Question: I want to disable the button maximize/minimize, below I post image to explain

this is my code :
'''
public class ProjectWizardPageOne extends WizardPage {
private String platform;
public ProjectWizardPageOne(String title) {
super(title);
this.setTitle(title);
this.setMessage("Configure Project Name and Location");
}
@Override
public void createControl(Composite parent) {
Composite container = new Composite(parent,SWT.NONE);
setPageComplete(false);
setControl(container);
Canvas leftPanel = new Canvas(container, SWT.NONE);
leftPanel.setBackgroundImage(new Image(leftPanel.getDisplay(), this
.getClass().getClassLoader()
.getResourceAsStream("/icons/mypicture.png")));
leftPanel.setBounds(0, 0, 183, 282);
Composite rightContainer = new Composite(container, SWT.NONE);
rightContainer.setBackground(new Color(null, 255, 255, 255));
rightContainer.setBounds(181, 0, 399, 282);
}
public String getPlatform() {
return platform;
}
public void setPlatform(String platform) {
this.platform = platform;
}
}
'''
I tried to get the Composite's Shell like this "container.getShell();"
but I don't understand How I can set these parameters "SWT.SHELL_TRIM | SWT.TOOL"!
Thanks
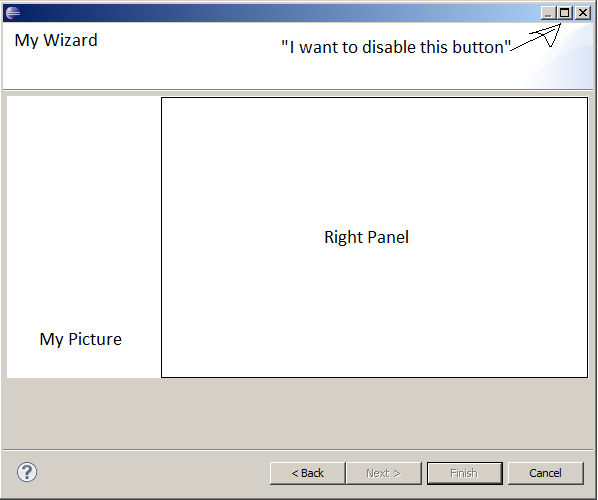
Answer: Is it a File -> New wizard or a custom wizard that is programatically launched. If it is custom, you would have to create WizardDialog and then pass Wizard instance to it. When creating WizardDialog, you would also create Shell, for which you can send the argument without SWT.RESIZE. For File -> New, since the dialog is not created by you, I dont think you can control resize option there. The resize can only be passed in the constructor of Shell.